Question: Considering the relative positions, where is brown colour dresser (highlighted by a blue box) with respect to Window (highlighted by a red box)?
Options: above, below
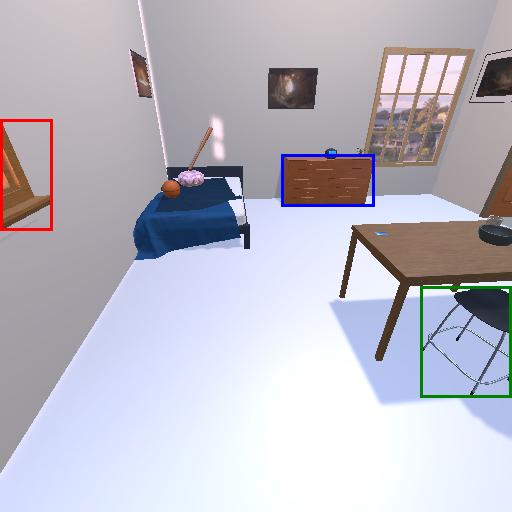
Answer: above